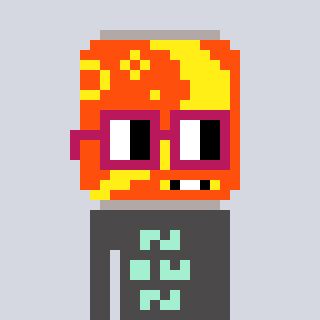
a pixel art character with square dark red glasses, a pop-shaped head and a grayscale-colored body on a cool background